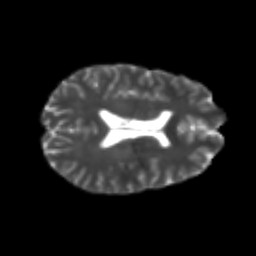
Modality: T2w
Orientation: axial
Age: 22
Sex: female
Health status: healthy
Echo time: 0.074 s